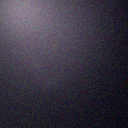
Screen state: off